Question: I wondered how to use constraints to center an object between two others vertically. I use storyboards. The label and the button have constraints using autolayout (label: top, leading, trailing, height; button: bottom, leading, trailing, aspect ratio).
Here is how all that looks like:

I want constraint 1 and 2 (take a look at the image) to be the same length so that 'view' is vertically centered between 'label' and 'button'. Placing hidden views with the same height in between didn't work for me in smaller screen sizes.
Thank you!
---
PS: One important thing is: I want the to be centered and all elements equally spaced!
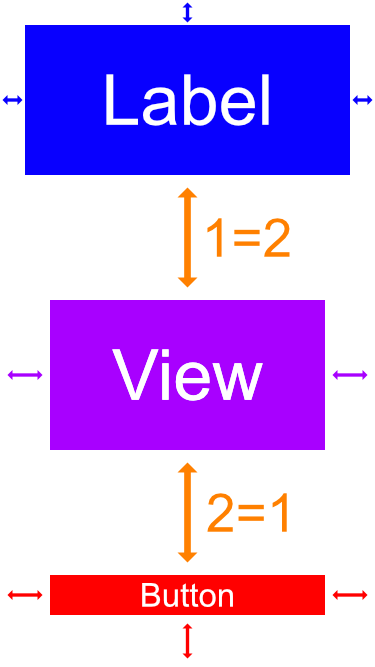
Answer: Take a transparent view with top constraint 0 to topView(lable) and bottom constraint 0 to bottom view(Button). Now add the view in that view which you want vertically centre to both view. And add it constraints as horizontal and vertical centre to the parent view.